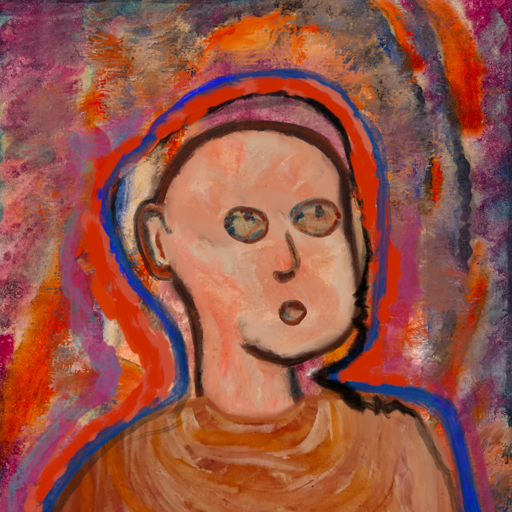
Background: Experience, Head And Neck Side: Roy_Bahadur, Face Side: Orphan, Bust: Pious_Lady, Hair Side: Experience, Head Accessory: Blank, Second Necklace: Blank, Necklace: Blank, Baby: Blank